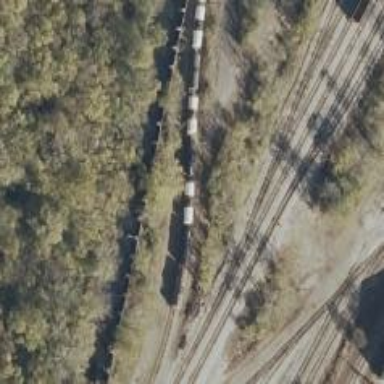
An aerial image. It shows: Railway yard.